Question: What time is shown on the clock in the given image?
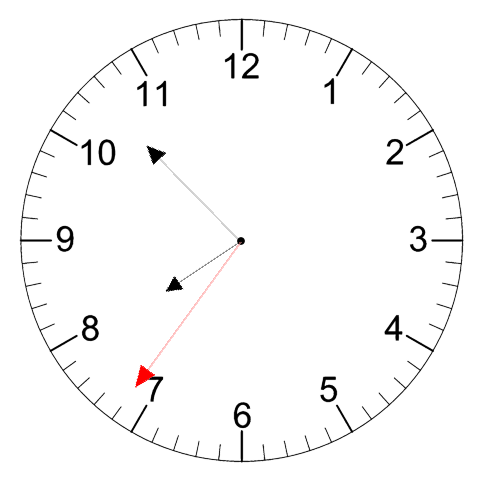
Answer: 07:52:36